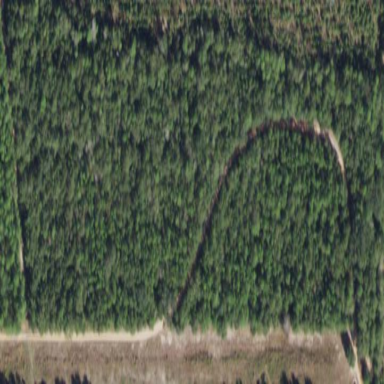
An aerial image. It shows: Mixed leaf woodland.